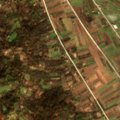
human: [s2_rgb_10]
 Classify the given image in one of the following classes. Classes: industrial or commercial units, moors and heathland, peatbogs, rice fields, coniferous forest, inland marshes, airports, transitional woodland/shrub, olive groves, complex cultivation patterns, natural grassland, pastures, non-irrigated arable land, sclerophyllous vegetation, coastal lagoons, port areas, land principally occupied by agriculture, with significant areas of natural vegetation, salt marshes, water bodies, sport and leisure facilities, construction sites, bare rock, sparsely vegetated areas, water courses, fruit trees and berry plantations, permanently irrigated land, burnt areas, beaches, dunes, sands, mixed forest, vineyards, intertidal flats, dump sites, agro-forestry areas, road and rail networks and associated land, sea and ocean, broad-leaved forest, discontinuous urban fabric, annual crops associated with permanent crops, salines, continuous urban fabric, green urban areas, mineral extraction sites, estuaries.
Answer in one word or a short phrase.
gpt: non-irrigated arable land, pastures, land principally occupied by agriculture, with significant areas of natural vegetation, broad-leaved forest